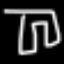
Label: pants